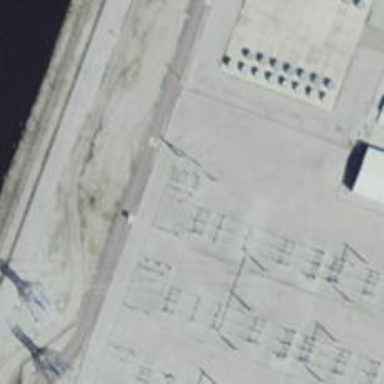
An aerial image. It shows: Switch used for power control.